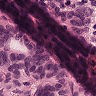
Metastatic tissue present: yes